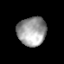
Tissue: lung
Cell type: Epithelial cells
Senescence score: 0.586
Nuclear area (px): 811
Mean DAPI intensity: 158.491